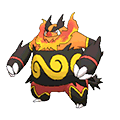
Pok\u00e9mon: emboar